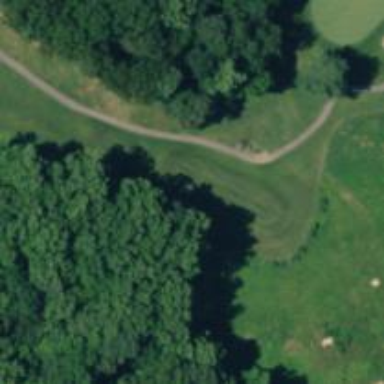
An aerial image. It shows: Path used for both walking and golf.